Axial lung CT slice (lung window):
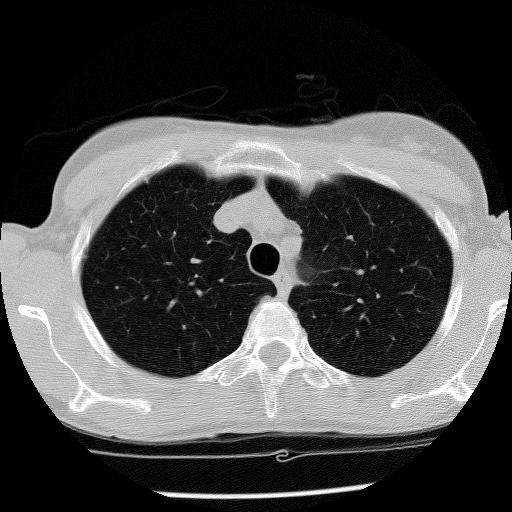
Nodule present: no